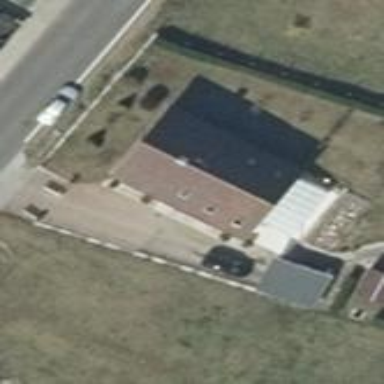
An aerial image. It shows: Gabled house with the roof oriented along the building.